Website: ulta-beauty
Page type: payment
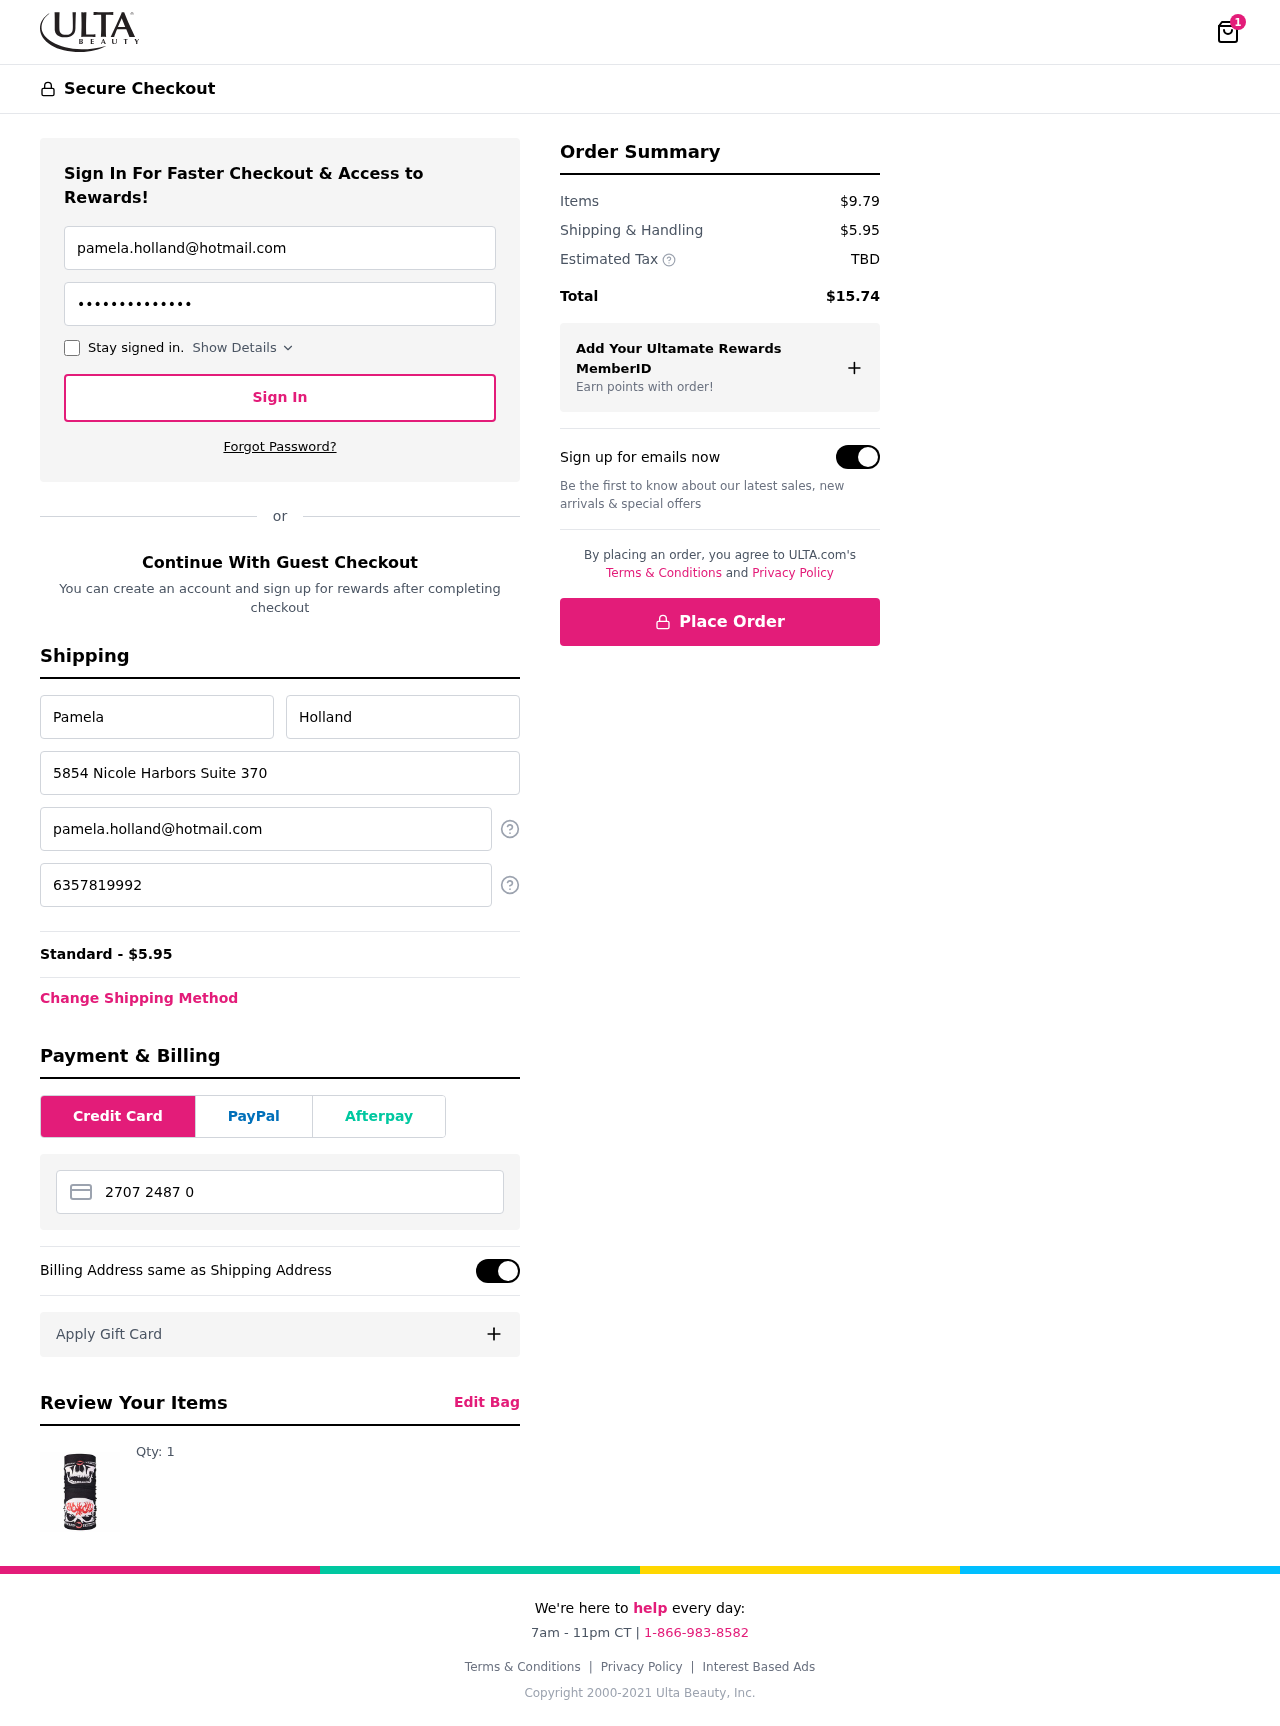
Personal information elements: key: PII_CARD_NUMBER
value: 2707 2487 0750 2925
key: PII_EMAIL
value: pamela.holland@hotmail.com
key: PII_FIRSTNAME
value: Pamela
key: PII_LASTNAME
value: Holland
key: PII_PHONE
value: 6357819992
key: PII_STREET
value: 5854 Nicole Harbors Suite 370
Product elements: key: PRODUCT1_QUANTITY
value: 1
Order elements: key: ORDER_NUM_ITEMS
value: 1
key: ORDER_SHIPPING_COST
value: $5.95
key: ORDER_SHIPPING_COST
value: Standard - $5.95
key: ORDER_SUBTOTAL
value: $9.79
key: ORDER_TAX
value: TBD
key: ORDER_TOTAL
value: $15.74